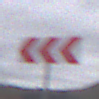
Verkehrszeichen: RichtungstafelnInKurvenGrossRechts
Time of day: Midday
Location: Outdoor (Nature)
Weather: Overcast
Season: NotSpecified
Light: Natural